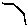
Label: hexagon